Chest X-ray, PA view. Patient: 37 years old, sex M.
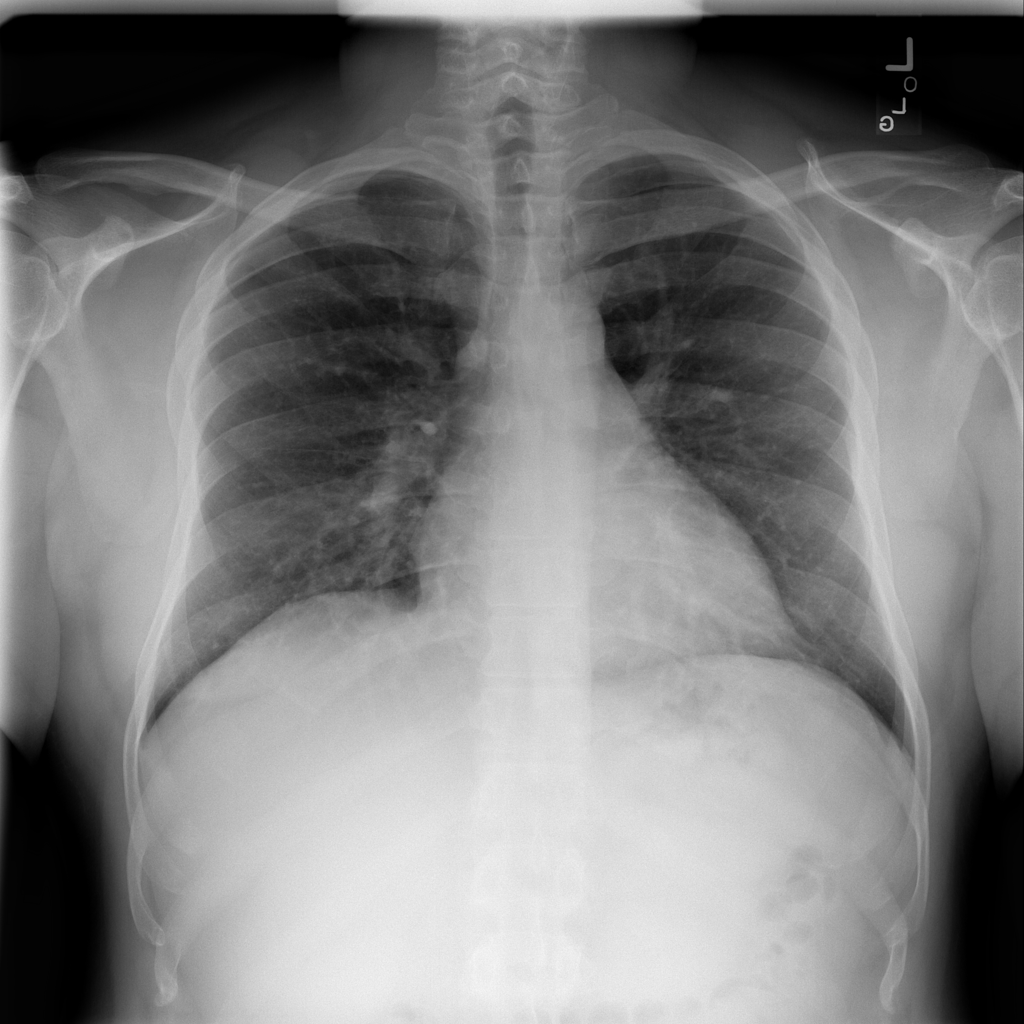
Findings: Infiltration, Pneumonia